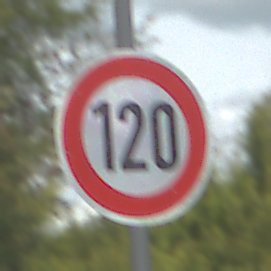
Verkehrszeichen: Geschwindigkeit120
Umgebung: Outdoor, Suburban
Tageszeit: Midday
Wetter: PartlyCloudy
Licht: Natural
Jahreszeit: Summer
Kontrast: HighContrast